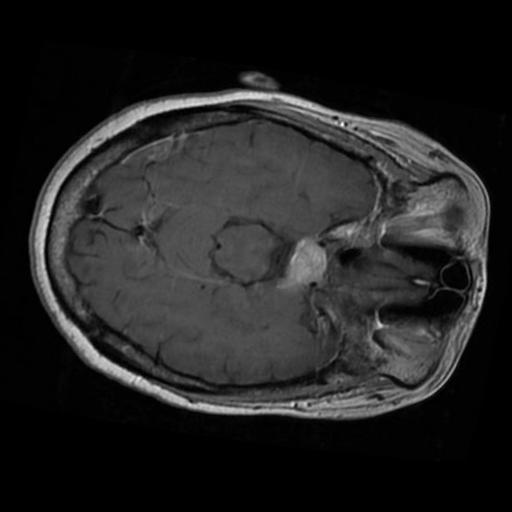
Label: brain_tumor